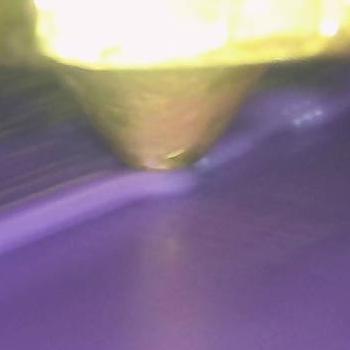
Flow rate: 300%